Field crop: maize
Growth stage: 2
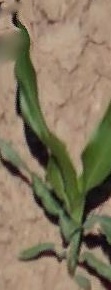
Species: maize